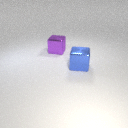
large purple metal cube behind large blue metal cube